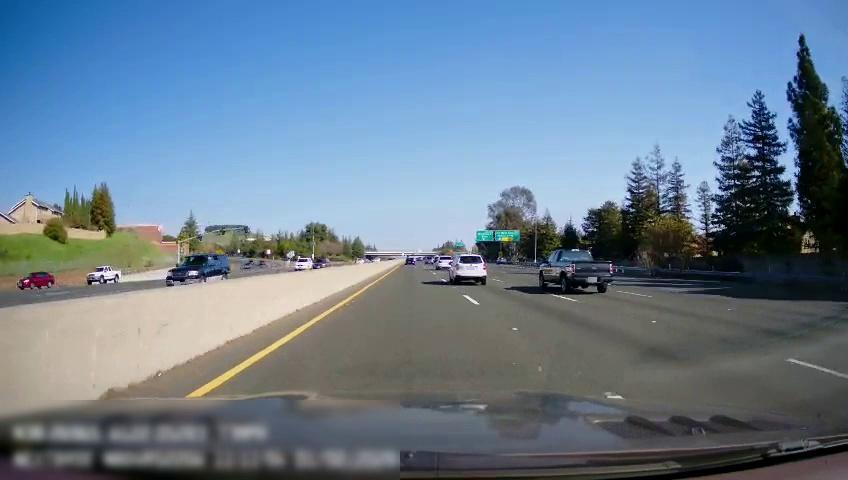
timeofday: Day
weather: Sunny
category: Drivable Space
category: Drivable Space
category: Vehicles | Car
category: Vehicles | Truck
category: Vehicles | Car
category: Vehicles | SUV
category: Vehicles | Car
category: Vehicles | Car
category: Vehicles | Car
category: Vehicles | SUV
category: Vehicles | Truck
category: Vehicles | SUV
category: Vehicles | SUV
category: Vehicles | Car
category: Lanes | Alternate Lane
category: Lanes | Current Lane
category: Lanes | Current Lane
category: Lanes | Alternate Lane
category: Lanes | Opposite Lane
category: Traffic | Signs
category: Traffic | Signs